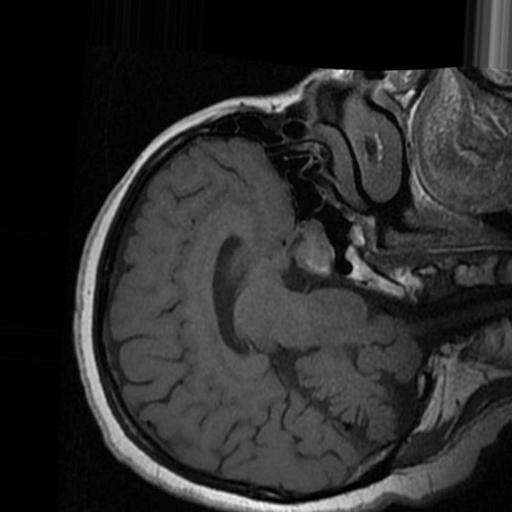
Label: brain_tumor